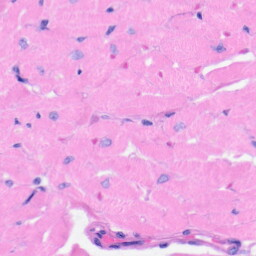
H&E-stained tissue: Heart